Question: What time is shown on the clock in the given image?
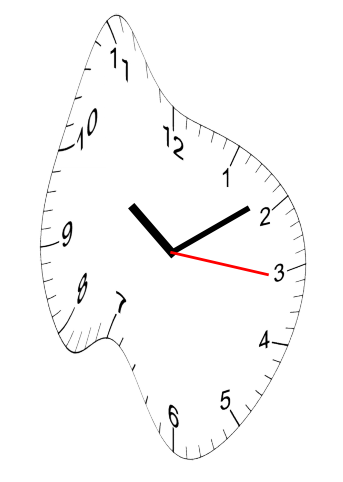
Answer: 10:09:16